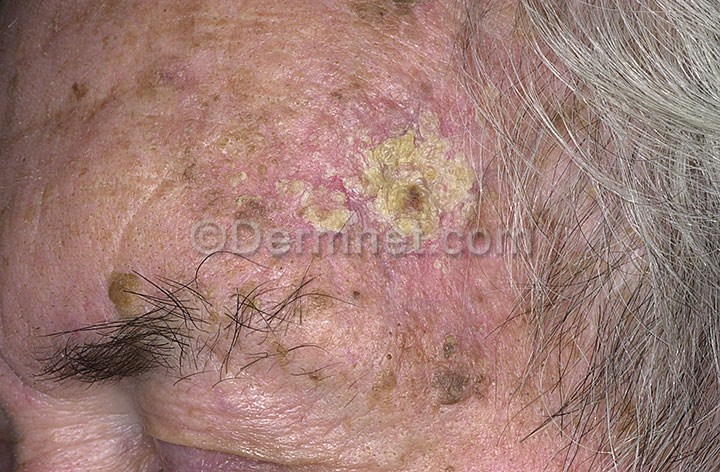
Disease: Actinic Keratosis Basal Cell Carcinoma and other Malignant Lesions